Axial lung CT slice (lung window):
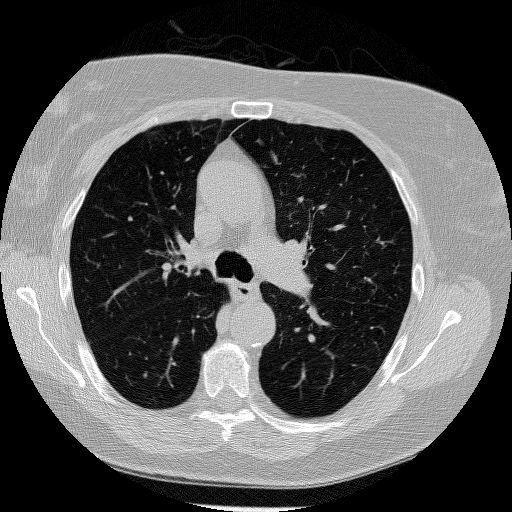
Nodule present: no